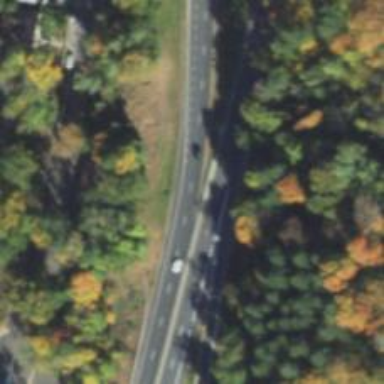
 categorized as trunk highway. This motorway allows high-speed traffic."